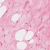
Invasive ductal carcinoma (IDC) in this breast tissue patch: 0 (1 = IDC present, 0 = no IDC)